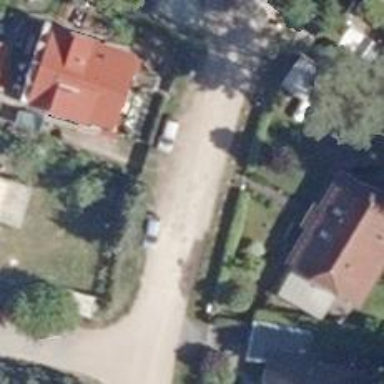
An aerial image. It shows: Gravel residential road.